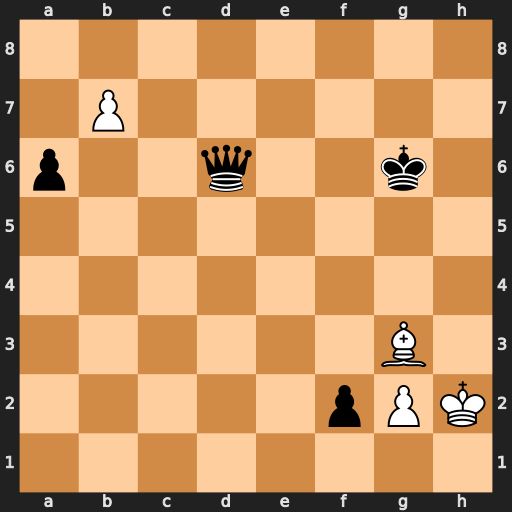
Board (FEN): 8/1P6/p2q2k1/8/8/6B1/5pPK/8
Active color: w
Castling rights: -
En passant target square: -
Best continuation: Bxd6 f1=Q b8=Q